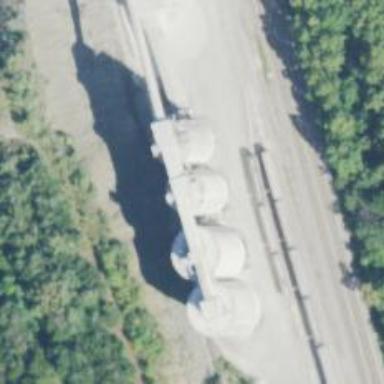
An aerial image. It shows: Silo.